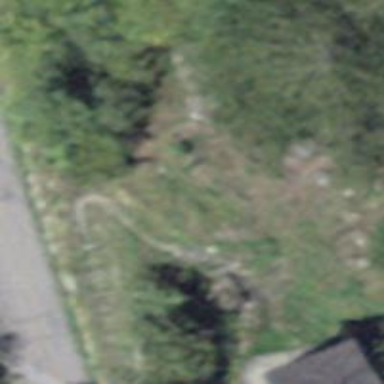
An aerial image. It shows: Unpaved footway.